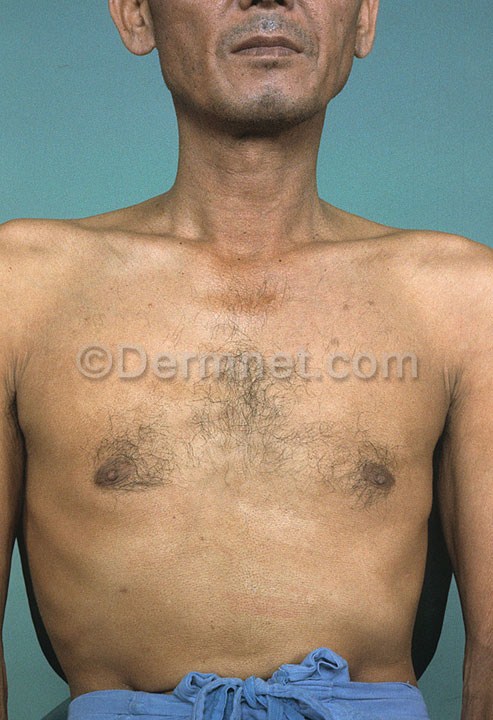
Disease: Exanthems and Drug Eruptions